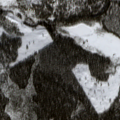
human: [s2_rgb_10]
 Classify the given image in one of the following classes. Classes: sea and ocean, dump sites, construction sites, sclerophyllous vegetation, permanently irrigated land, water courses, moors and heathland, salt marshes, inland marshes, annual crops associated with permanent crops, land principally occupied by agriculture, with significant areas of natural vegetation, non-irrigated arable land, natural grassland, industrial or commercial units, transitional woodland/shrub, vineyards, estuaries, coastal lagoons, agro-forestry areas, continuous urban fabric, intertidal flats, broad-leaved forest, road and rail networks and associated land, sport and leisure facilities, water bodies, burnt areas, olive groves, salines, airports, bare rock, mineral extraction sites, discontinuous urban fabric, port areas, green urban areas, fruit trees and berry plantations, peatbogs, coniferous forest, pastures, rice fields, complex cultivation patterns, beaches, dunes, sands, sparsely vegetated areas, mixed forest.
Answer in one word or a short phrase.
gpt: coniferous forest, transitional woodland/shrub